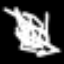
Label: frog